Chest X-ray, PA view. Patient: 33 years old, sex M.
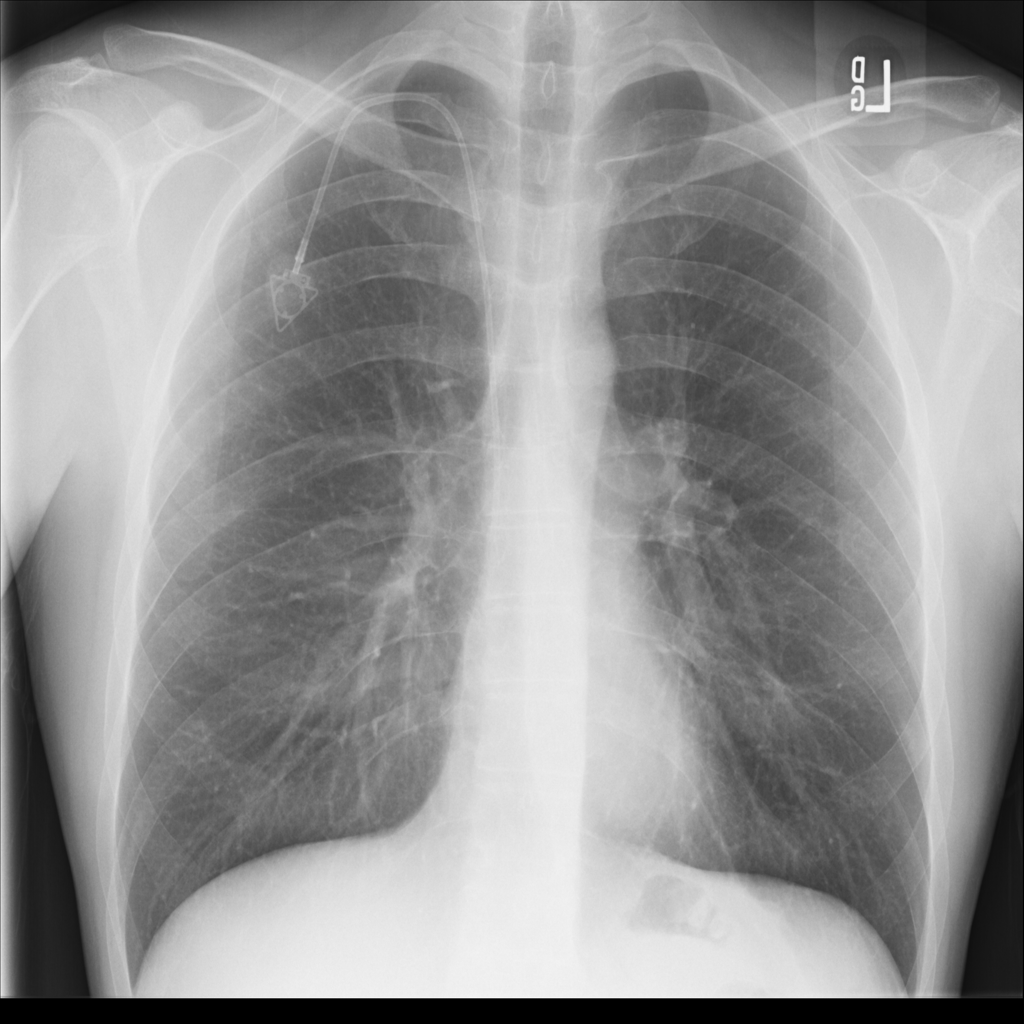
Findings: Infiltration